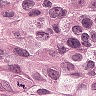
Metastatic tissue present: yes